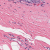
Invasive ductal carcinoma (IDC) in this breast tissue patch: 0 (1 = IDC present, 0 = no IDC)